Interaction volume radius: 5 \u00c5
Interaction volume height: 10 \u00c5
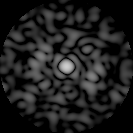
Disorder parameter: 0.8221